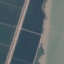
Land use / land cover class: River